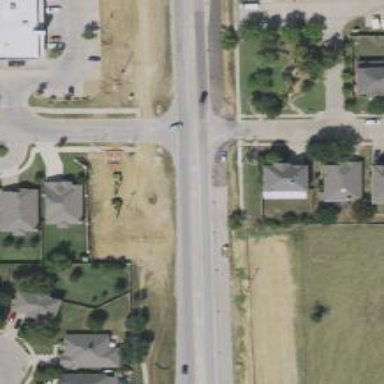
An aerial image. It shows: Unmarked road crossing.